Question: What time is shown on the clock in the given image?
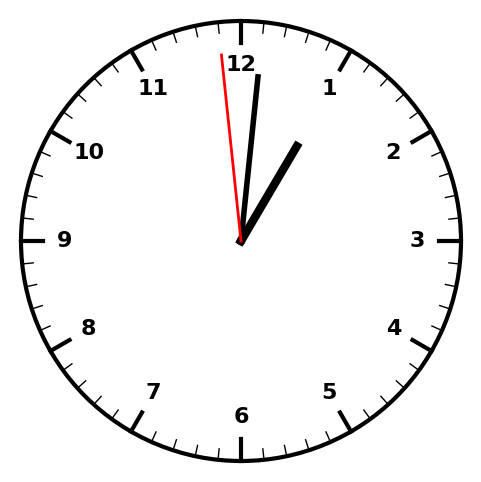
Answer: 01:00:59